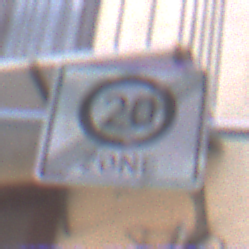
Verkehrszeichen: EndeZone20
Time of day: MorningAfternoon
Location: Outdoor (Urban)
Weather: PartlyCloudy
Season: NotSpecified
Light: Natural